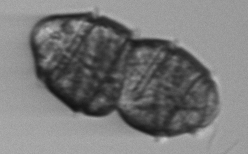
Label: Margalefidinium